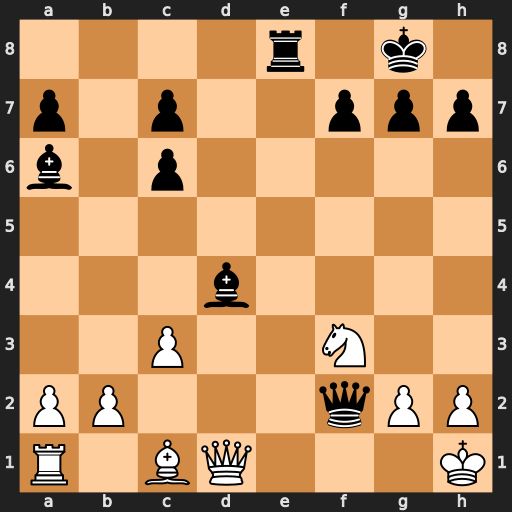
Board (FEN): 4r1k1/p1p2ppp/b1p5/8/3b4/2P2N2/PP3qPP/R1BQ3K
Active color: w
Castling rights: -
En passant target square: -
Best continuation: Qxd4 Qxd4 cxd4